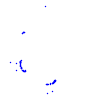
Particle: kaon